Aerial crown-view tile of a tropical tree (Barro Colorado Island, Panama), acquired 20250124:
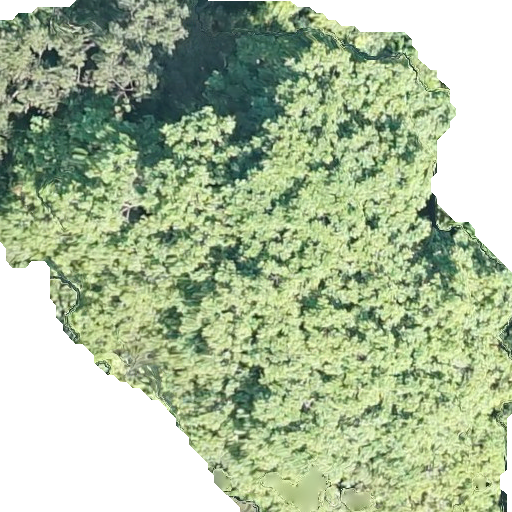
Species: Simarouba amara
GBIF accepted scientific name: Simarouba amara
Crown area: 349.276 m²